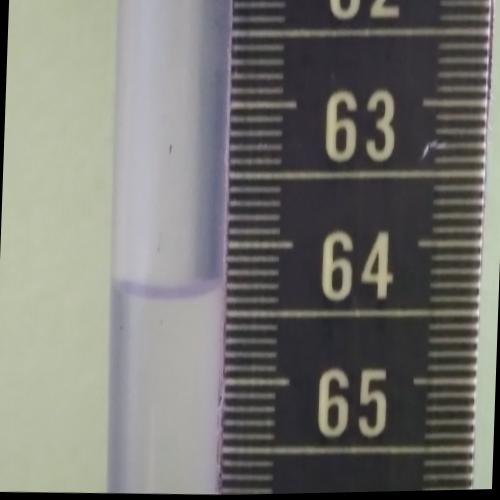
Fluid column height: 64.3 cm